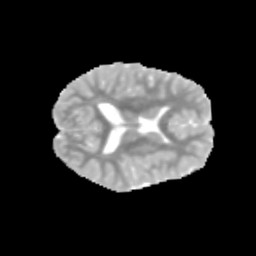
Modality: MD
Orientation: axial
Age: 9
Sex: male
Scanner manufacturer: siemens
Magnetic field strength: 3 T
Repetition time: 3.8 s
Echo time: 0.07 s